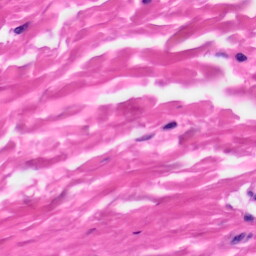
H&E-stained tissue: Skin